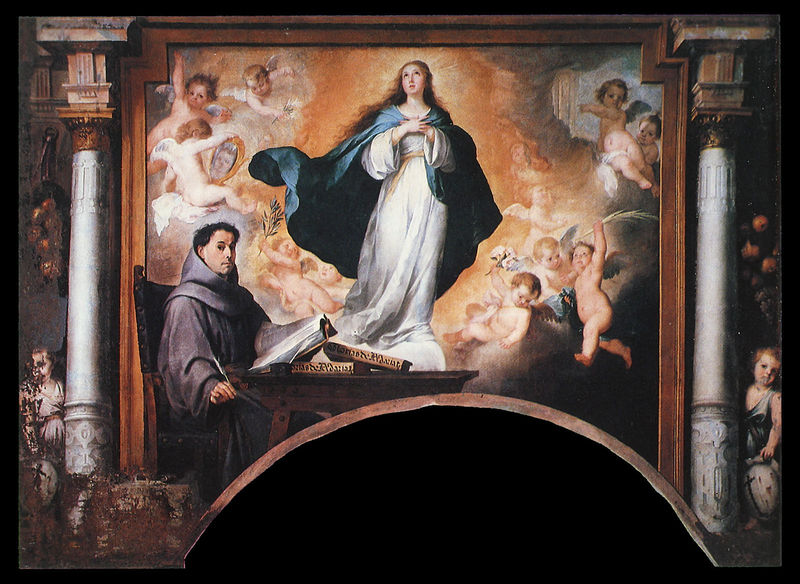
Titel: Die unbefleckte Empfängnis mit Mönch Juan de Quirós
Künstler: Bartolomé Esteban Murillo
Institution: Sevilla, Palast des Erzbischofs
Schlagwörter: blau, feder, flügel, weiß, wolken, braun, frau, orange, säule, säulen, tisch, wolke, bild, spiegel, gold, kutte, engel, früchte, bücher, bogen, arch, blue, chair, religious, dress, grey, seat, woman, palmwedel, buch, palmzweig, heiligenschein, kanzel, angel, angels, man, mönch, luther, fresko, putten, maria, madonna, frame, fabric, wings, marble, federkiel, religion, umhng, book, baby, pillar, ölzweig, mary, babies, kind, boek, damaged, vrouw